Field crop: tomato
Growth stage: 1
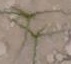
Species: cyperus